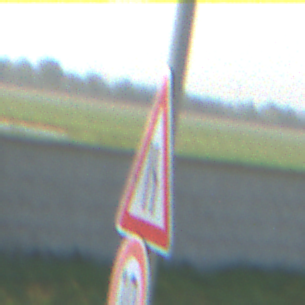
Verkehrszeichen: EinseitigVerengteFahrbahnRechts
Zusatzzeichen unten: Geschwindigkeit10
Umgebung: Outdoor, Special
Tageszeit: MorningAfternoon
Wetter: Clear
Licht: Natural
Jahreszeit: NotSpecified
Kontrast: HighContrast